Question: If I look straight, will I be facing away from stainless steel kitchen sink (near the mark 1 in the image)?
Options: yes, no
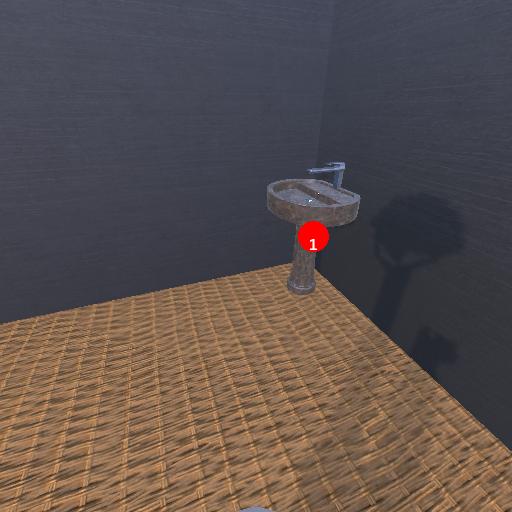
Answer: yes